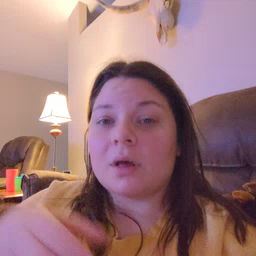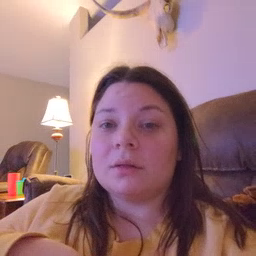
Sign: into